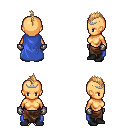
a pixel art fantasy rpg character, female body template, human, tanned skin, blue cape, robe skirt, light blonde mohawk hairstyle, silver tiara, metal gloves, black shoes, four views (front, back, left, right), 2x2 character sprite sheet, small pixel art, hard edges, no anti-aliasing